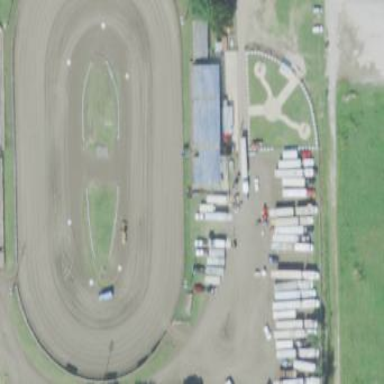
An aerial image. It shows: Raceway for motor sports.